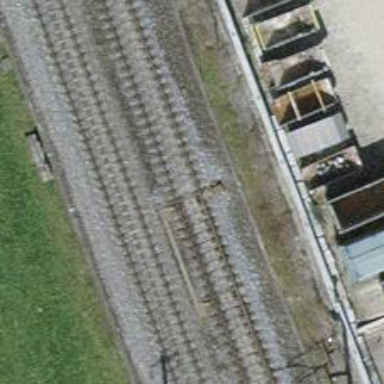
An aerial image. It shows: Railway switch.